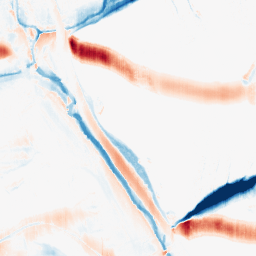
Category: morphological
Decomposition family: morphological_ellipse
Decomposition parameters: operation: average
width: 30
height: 5
Upsampling method: lanczos
Upsampling parameters: scale: 2
Upsampling scale: 2